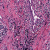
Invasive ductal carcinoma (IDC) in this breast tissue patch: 1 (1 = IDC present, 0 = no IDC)